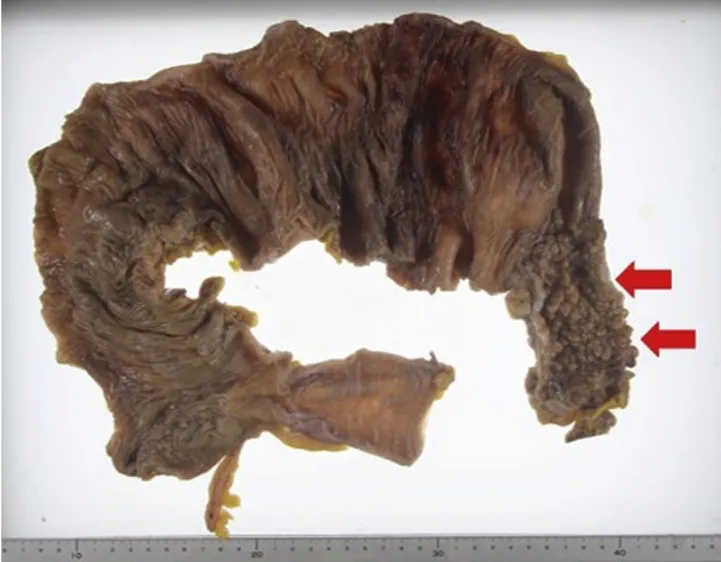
The specimen showed stenosis of the descending colon without malignancy.
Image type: pathology (immunostaining)